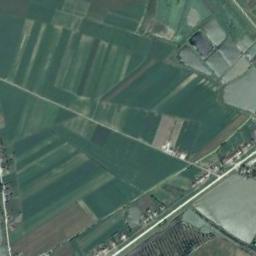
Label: rectangular_farmland